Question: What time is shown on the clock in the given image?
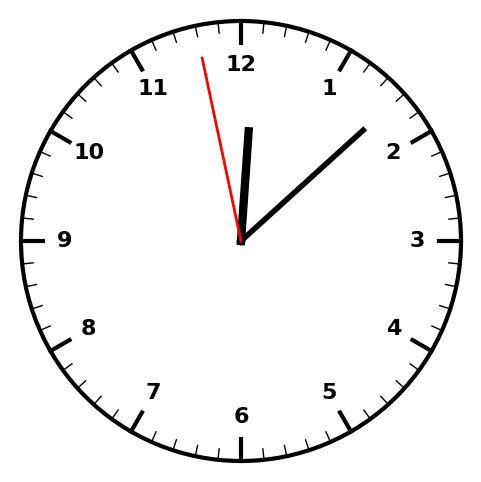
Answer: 12:07:58